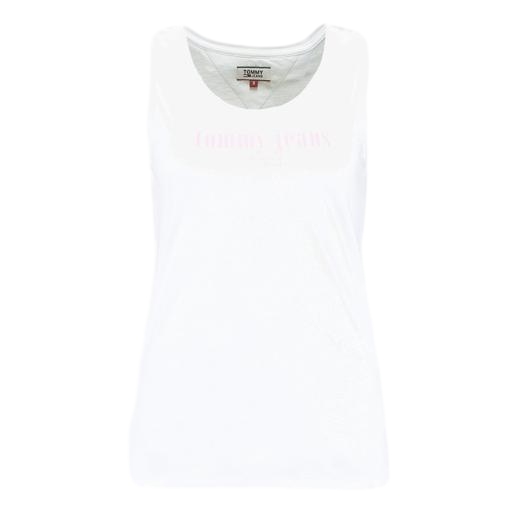
white logo tank top, t-shirt twist graphic, white graphic tank top, white background